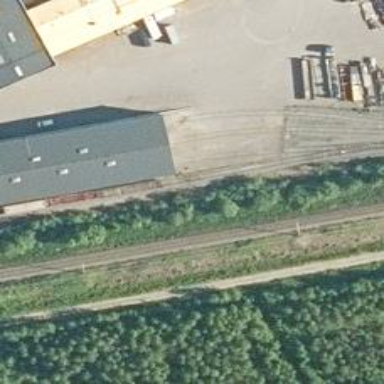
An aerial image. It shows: Railway spur service.